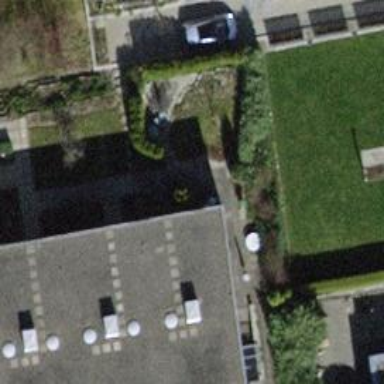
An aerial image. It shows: Building with flat roof.